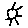
Label: sun